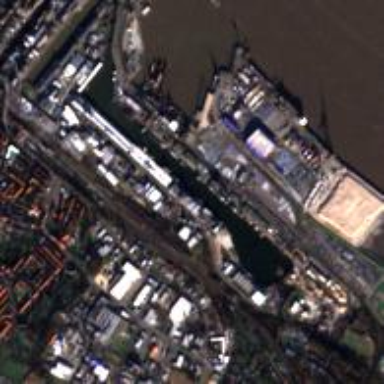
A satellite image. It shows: Industrial area designated for port activities.